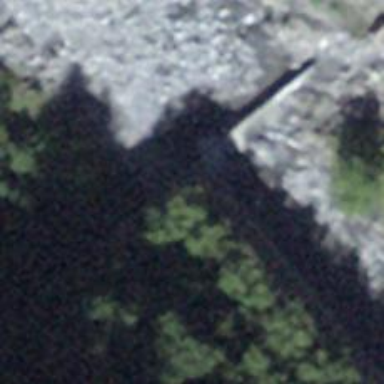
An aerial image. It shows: Retaining wall.